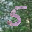
Label: 5